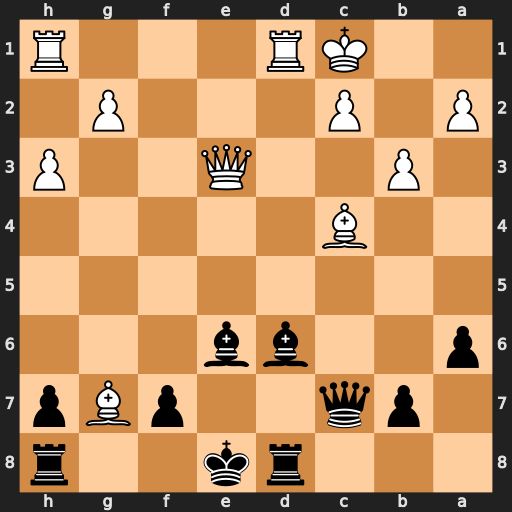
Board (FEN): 3rk2r/1pq2pBp/p2bb3/8/2B5/1P2Q2P/P1P3P1/2KR3R
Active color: b
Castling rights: k
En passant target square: -
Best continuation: Bf4 Rxd8+ Kxd8 Kb1 Bxe3